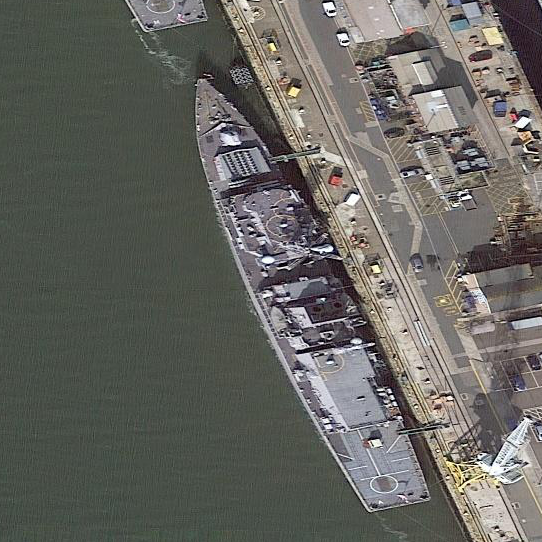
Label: Type_45_destroyer